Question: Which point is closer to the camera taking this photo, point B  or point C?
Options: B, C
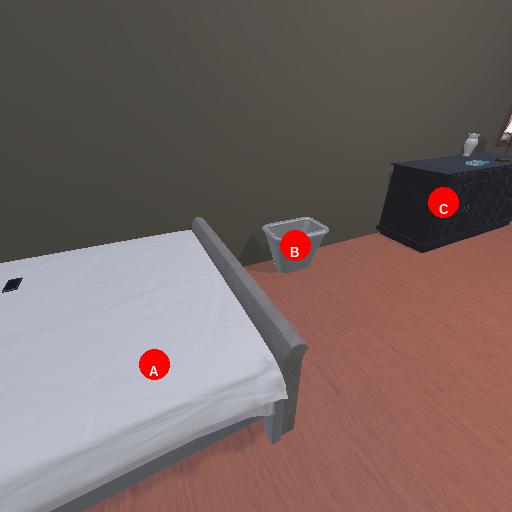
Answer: B